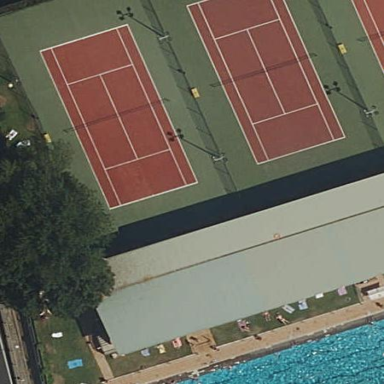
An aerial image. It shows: Tennis court in leisure pitch.